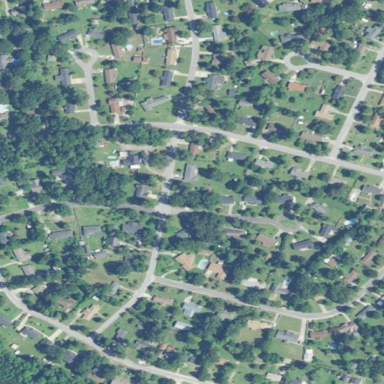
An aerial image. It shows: Residential area in subdivision.